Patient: sex M, age 52
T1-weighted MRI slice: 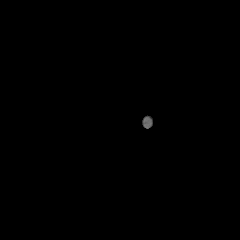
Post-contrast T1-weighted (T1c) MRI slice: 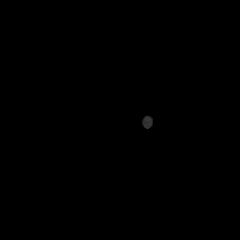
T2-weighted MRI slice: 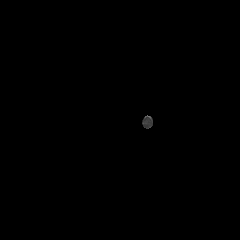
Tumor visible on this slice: no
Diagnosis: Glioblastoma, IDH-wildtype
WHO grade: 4